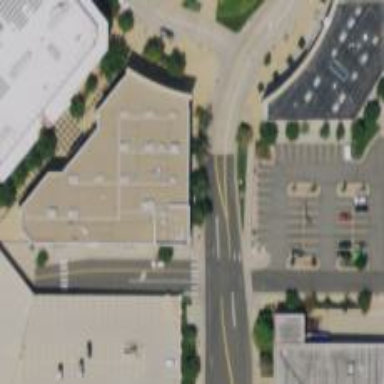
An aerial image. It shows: Zebra crossing with clear zebra markings.